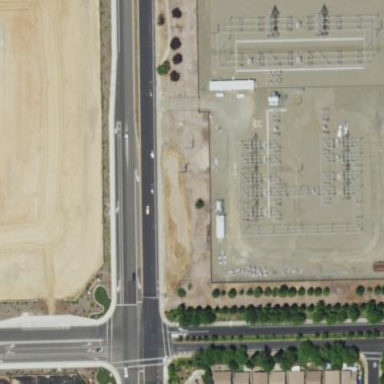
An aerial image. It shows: Substation surrounded by wall.